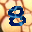
Label: 8